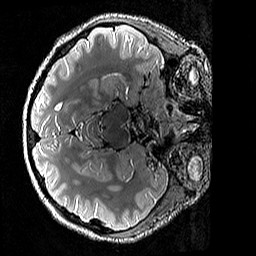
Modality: T2w
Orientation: axial
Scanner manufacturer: siemens
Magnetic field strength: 3 T
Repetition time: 3.2 s
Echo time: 0.428 s